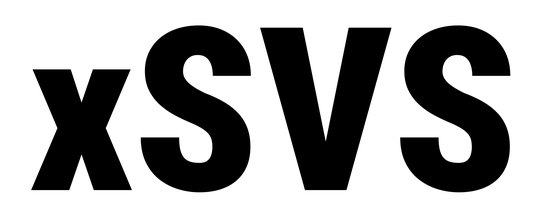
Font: Roboto_Condensed_Black